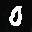
Label: 0